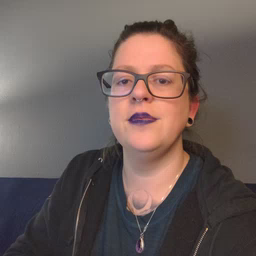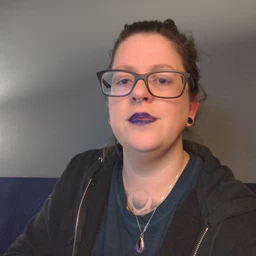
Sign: finger